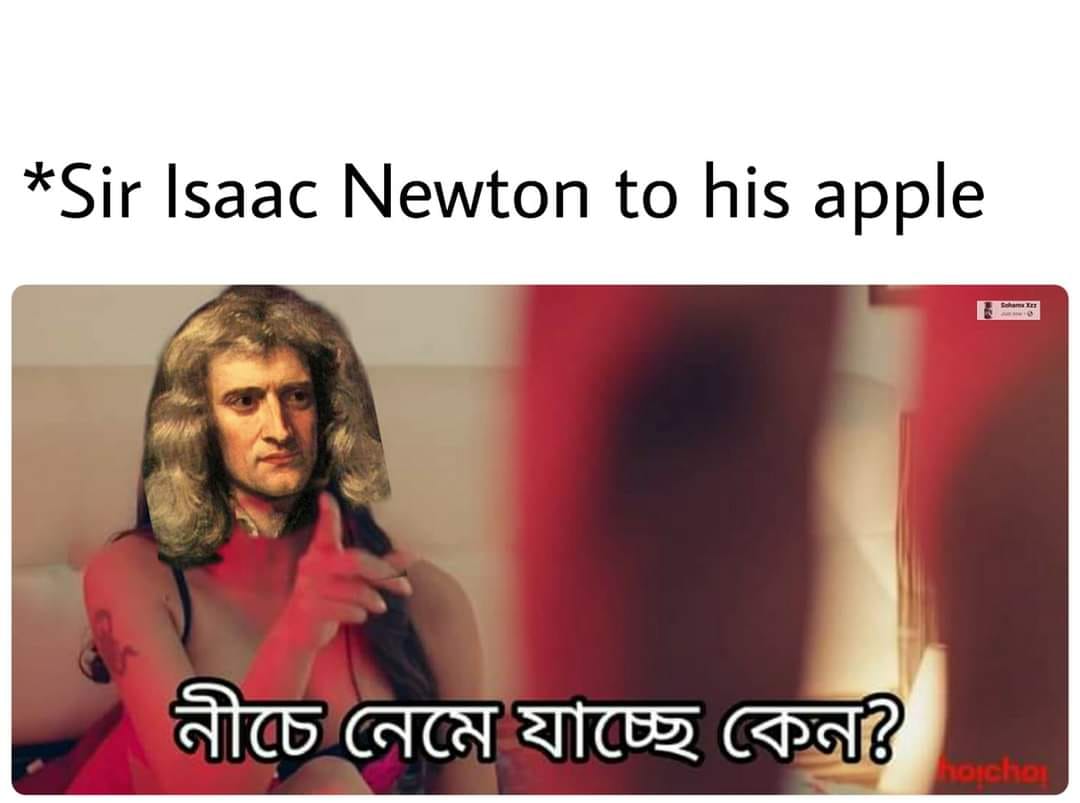
Caption: * Sir Isaac Newton to his apple নীচে নেমে যাচ্ছে কেন ?
Label: non-hate